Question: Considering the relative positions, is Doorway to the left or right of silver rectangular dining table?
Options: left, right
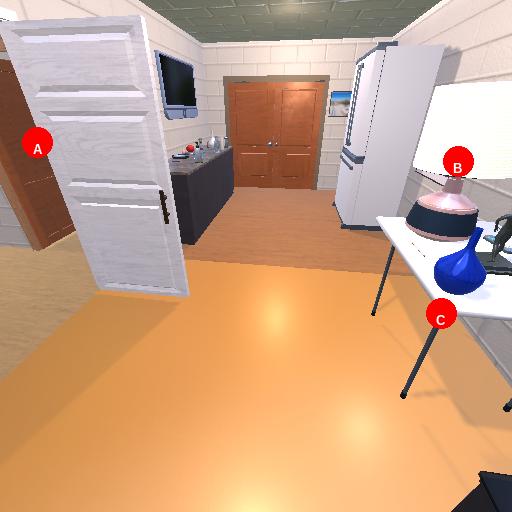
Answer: left